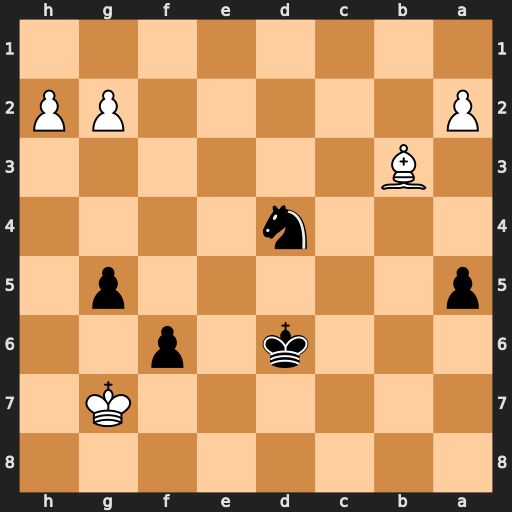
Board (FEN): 8/6K1/3k1p2/p5p1/3n4/1B6/P5PP/8
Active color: b
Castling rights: -
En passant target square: -
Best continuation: Nxb3 axb3 Kc5